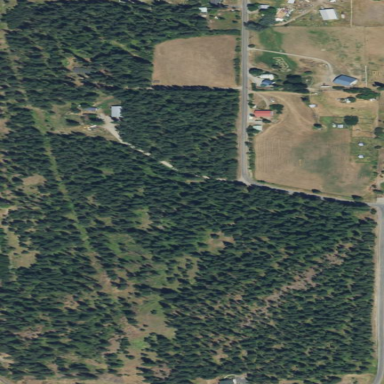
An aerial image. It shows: Mixed evergreen woodland.